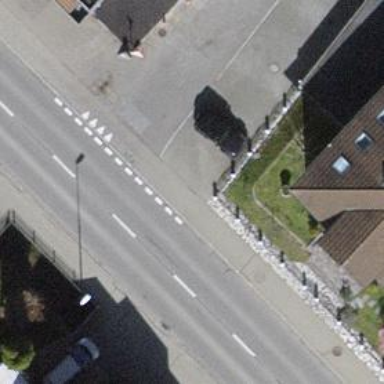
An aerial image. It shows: Unmarked crossing on the road.